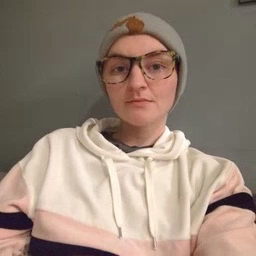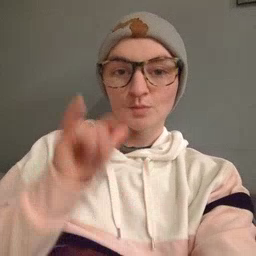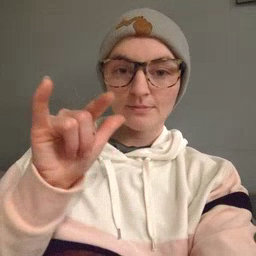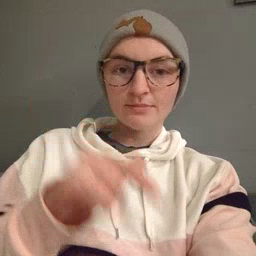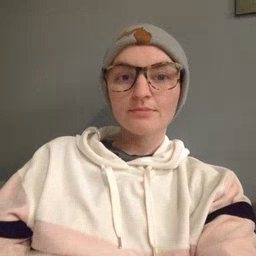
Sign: airplane